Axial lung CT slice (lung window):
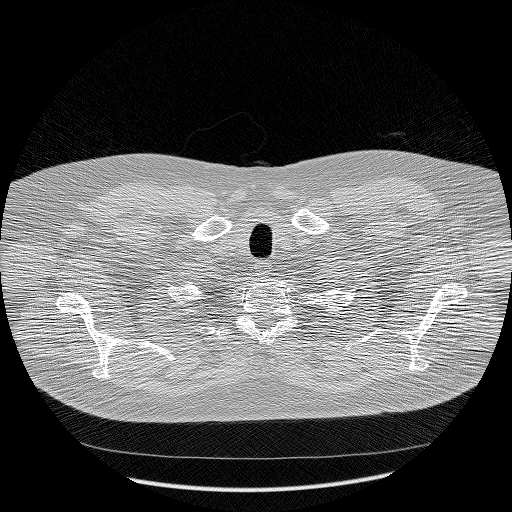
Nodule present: no